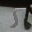
Label: 5